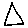
Label: triangle